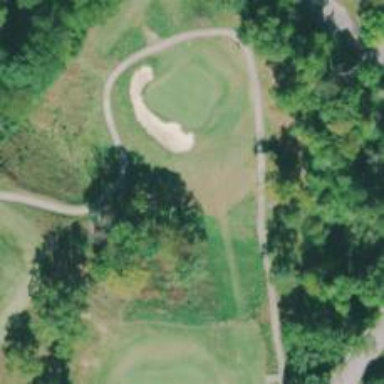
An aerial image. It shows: Golf course.